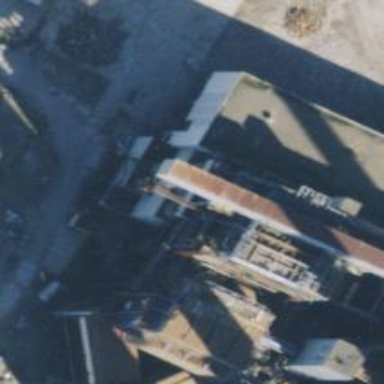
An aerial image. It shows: Generator for power supply.